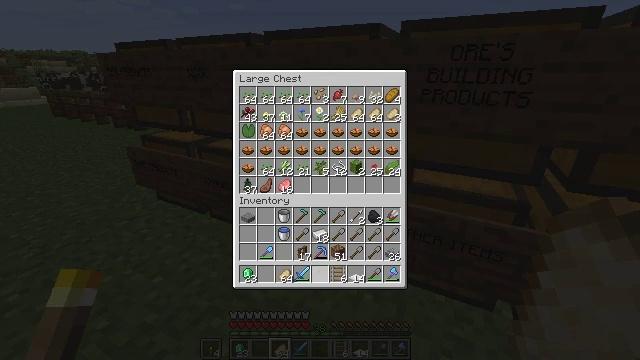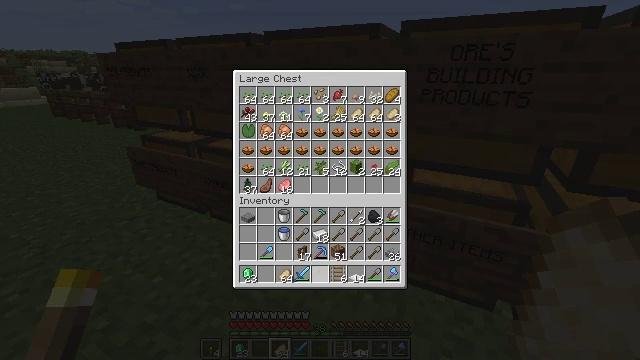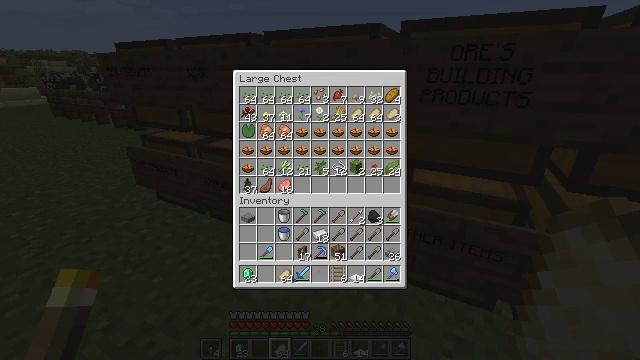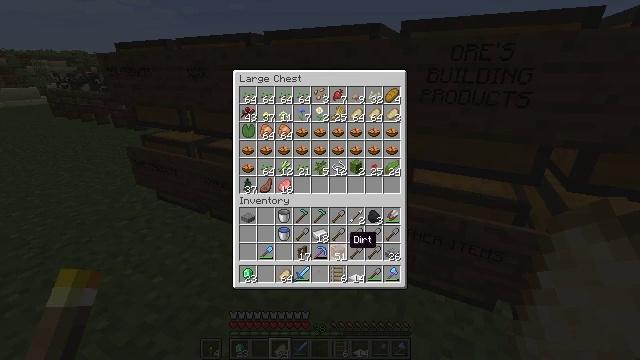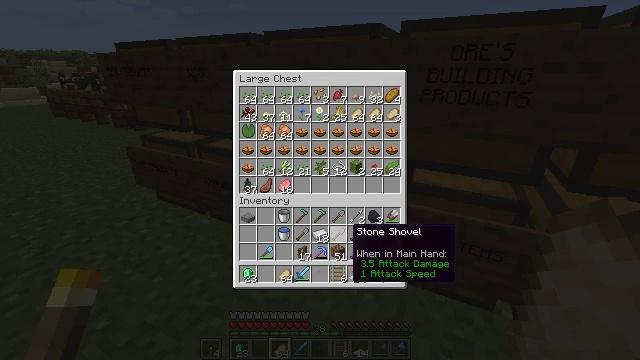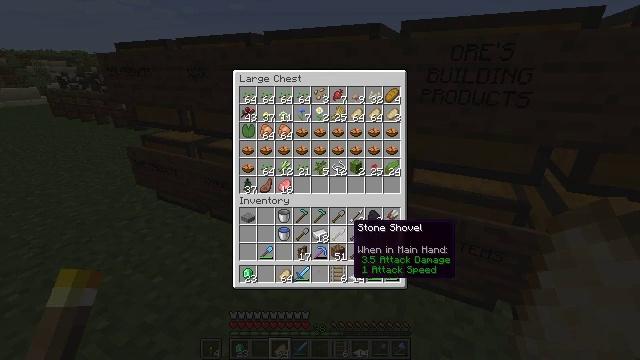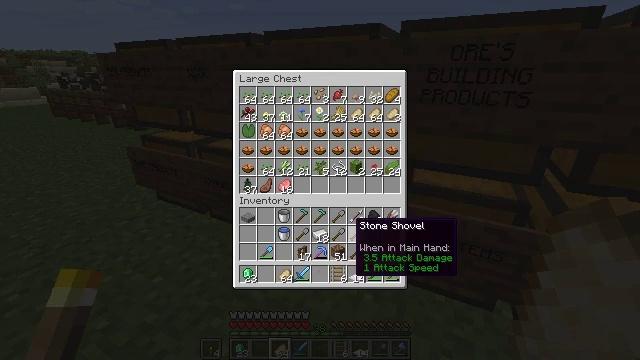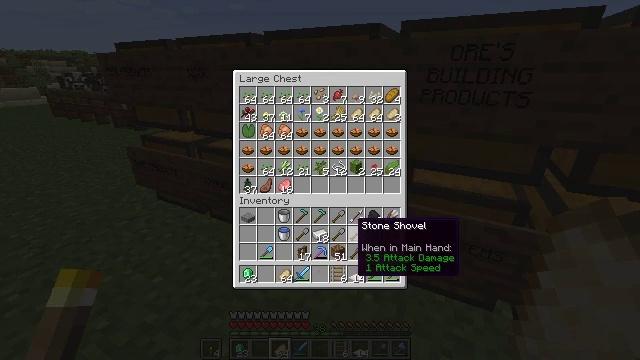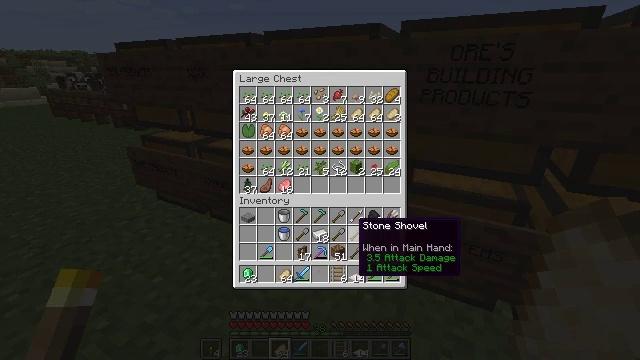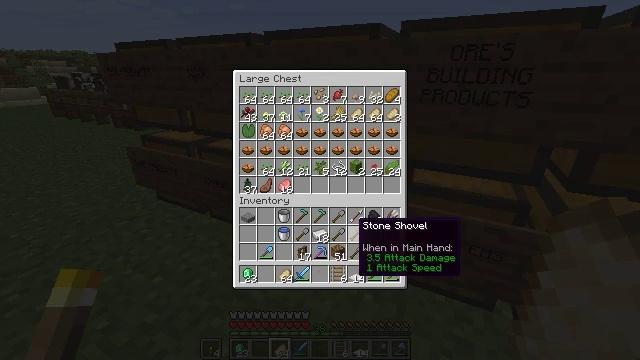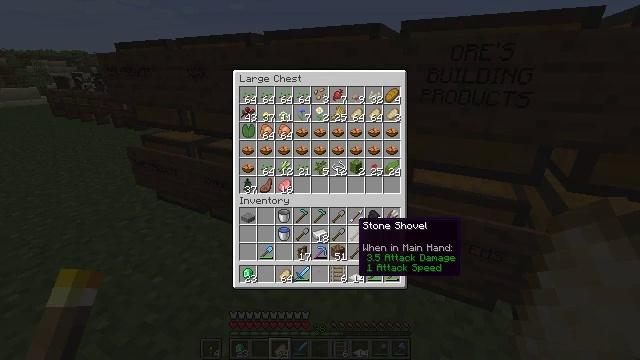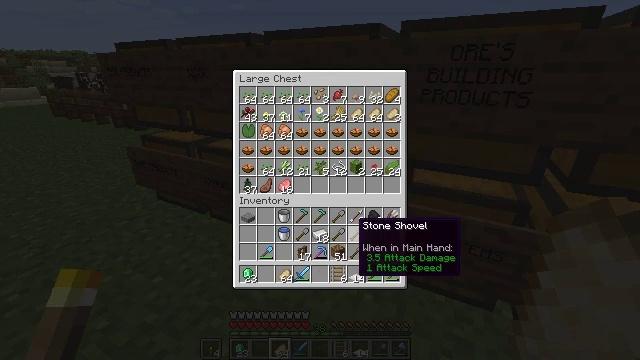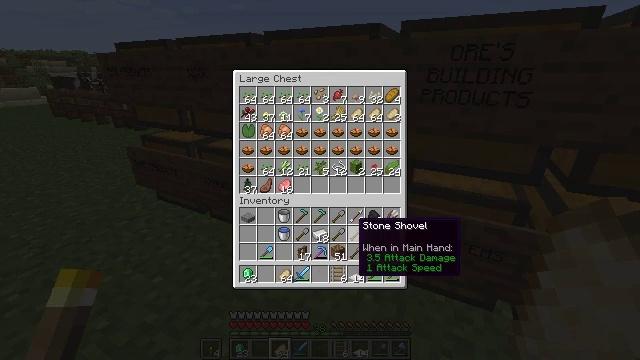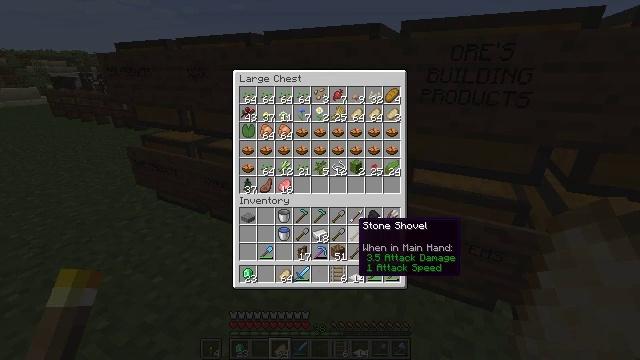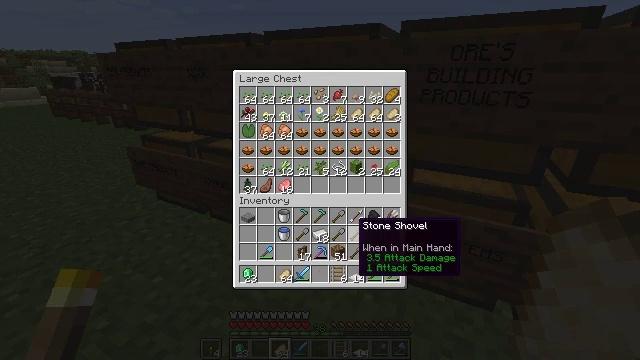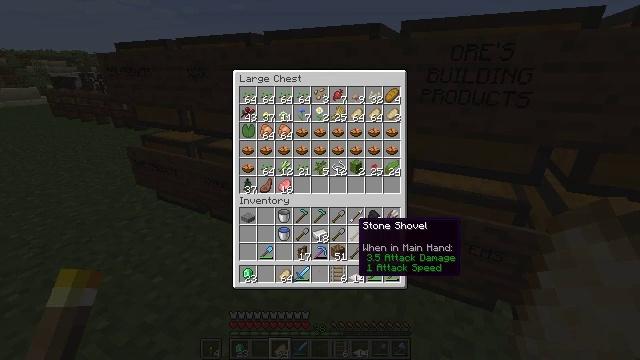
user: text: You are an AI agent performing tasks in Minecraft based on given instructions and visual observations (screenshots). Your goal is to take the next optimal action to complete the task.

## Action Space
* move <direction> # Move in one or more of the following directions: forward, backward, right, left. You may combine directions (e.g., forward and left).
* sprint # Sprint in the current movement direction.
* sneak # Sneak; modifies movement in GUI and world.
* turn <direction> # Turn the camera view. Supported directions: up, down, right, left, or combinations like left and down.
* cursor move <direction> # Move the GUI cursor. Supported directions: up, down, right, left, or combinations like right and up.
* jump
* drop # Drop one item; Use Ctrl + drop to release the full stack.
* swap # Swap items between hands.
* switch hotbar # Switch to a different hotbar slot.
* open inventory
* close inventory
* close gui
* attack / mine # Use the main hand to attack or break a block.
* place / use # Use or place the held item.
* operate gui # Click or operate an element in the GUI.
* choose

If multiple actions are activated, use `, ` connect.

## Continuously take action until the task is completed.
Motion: motion action
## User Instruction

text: Break the blast furnace block.
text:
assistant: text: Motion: sneak
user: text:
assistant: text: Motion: sneak, cursor move right and up
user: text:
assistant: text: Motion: cursor move right and up
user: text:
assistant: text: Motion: cursor move up
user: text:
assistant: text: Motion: no_op
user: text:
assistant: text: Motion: no_op
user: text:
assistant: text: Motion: no_op
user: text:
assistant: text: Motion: no_op
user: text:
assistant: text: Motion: no_op
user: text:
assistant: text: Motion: no_op
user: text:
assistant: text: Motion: no_op
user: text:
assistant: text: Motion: no_op
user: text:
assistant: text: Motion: no_op
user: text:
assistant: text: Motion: no_op
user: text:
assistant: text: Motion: no_op
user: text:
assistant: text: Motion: no_op
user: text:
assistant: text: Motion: no_op
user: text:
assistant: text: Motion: no_op
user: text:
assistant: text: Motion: no_op
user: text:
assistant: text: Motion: no_op
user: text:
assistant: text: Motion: close gui
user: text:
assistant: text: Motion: no_op
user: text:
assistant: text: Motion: no_op
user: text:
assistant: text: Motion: turn right
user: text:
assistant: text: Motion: turn right
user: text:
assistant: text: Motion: turn right
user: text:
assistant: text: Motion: turn right
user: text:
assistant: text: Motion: turn right
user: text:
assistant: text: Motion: turn right
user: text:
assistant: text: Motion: turn right and up